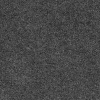
Atmospheric dust classification: dusty